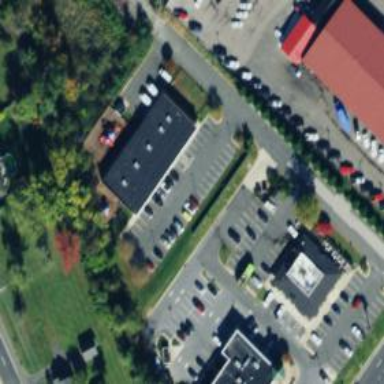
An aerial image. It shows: Retail area.